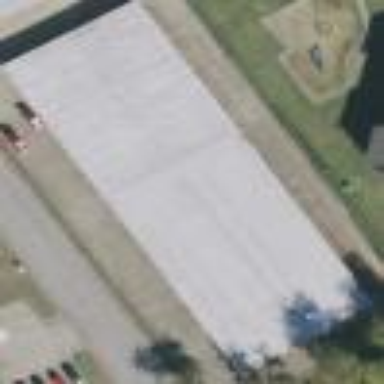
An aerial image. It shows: Storage rental shop located in building.